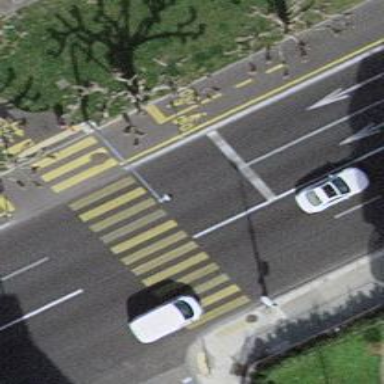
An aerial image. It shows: Crossing with traffic signals.